Question: What I want to achieve here is to shrink all of the Android's OS UI (everything inclusive) to use only 70-80% of the screen.
The reason is that I wish to have my area to put in whatever I want - apps icons which exist and are always visible (no matter if I am in a browser, or playing angry bird etc).. its like Windows's quick launch or Mac's dock which always stays there . I can also put some important text that I wish to see throughout my interaction with the device or anything else.
I just want to use 20-30% of the screen-size all by myself and run Android on the remaining portion of the screen.

Do you think it is possible? If so, can you please give me pointers?
Thanks much,
Rohan
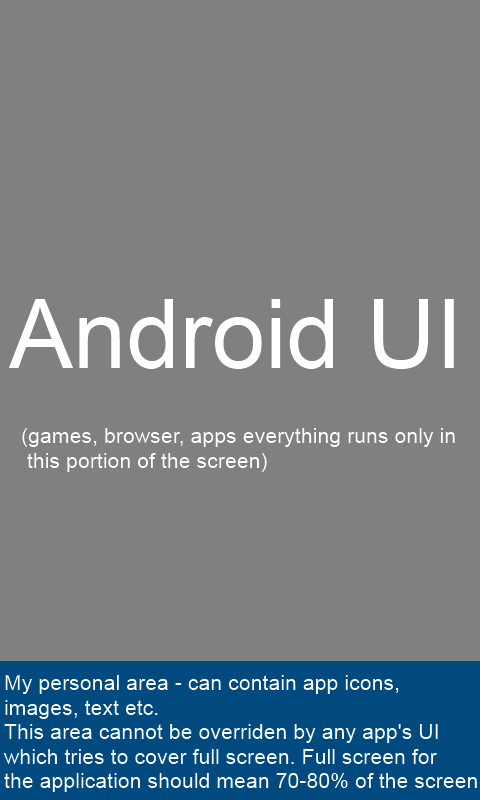
Answer: There are two solutions for me:
1) create custom Android build. Change WindowManager code a little.
2) create own virtual keyboard which will serve keyboard and your stuff (http://developer.android.com/reference/android/inputmethodservice/InputMethodService.html)